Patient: sex M, age 71
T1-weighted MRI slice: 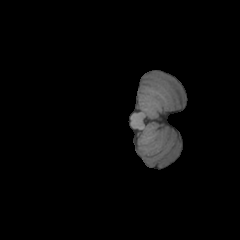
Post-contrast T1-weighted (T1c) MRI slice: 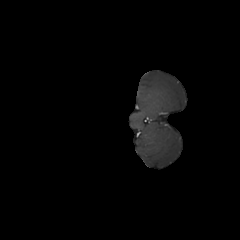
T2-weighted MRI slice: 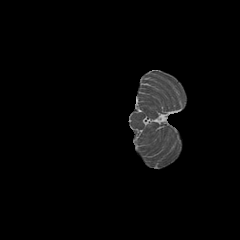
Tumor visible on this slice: no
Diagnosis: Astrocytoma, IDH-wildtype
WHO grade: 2